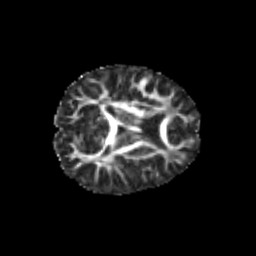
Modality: FA
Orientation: axial
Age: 6
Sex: male
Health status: healthy